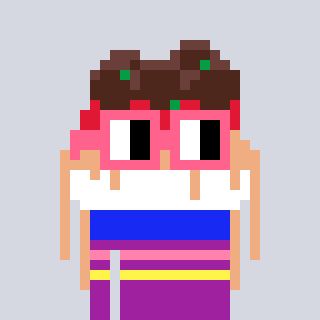
a pixel art character with square pink glasses, a spaghetti-shaped head and a magenta-colored body on a cool background